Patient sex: F
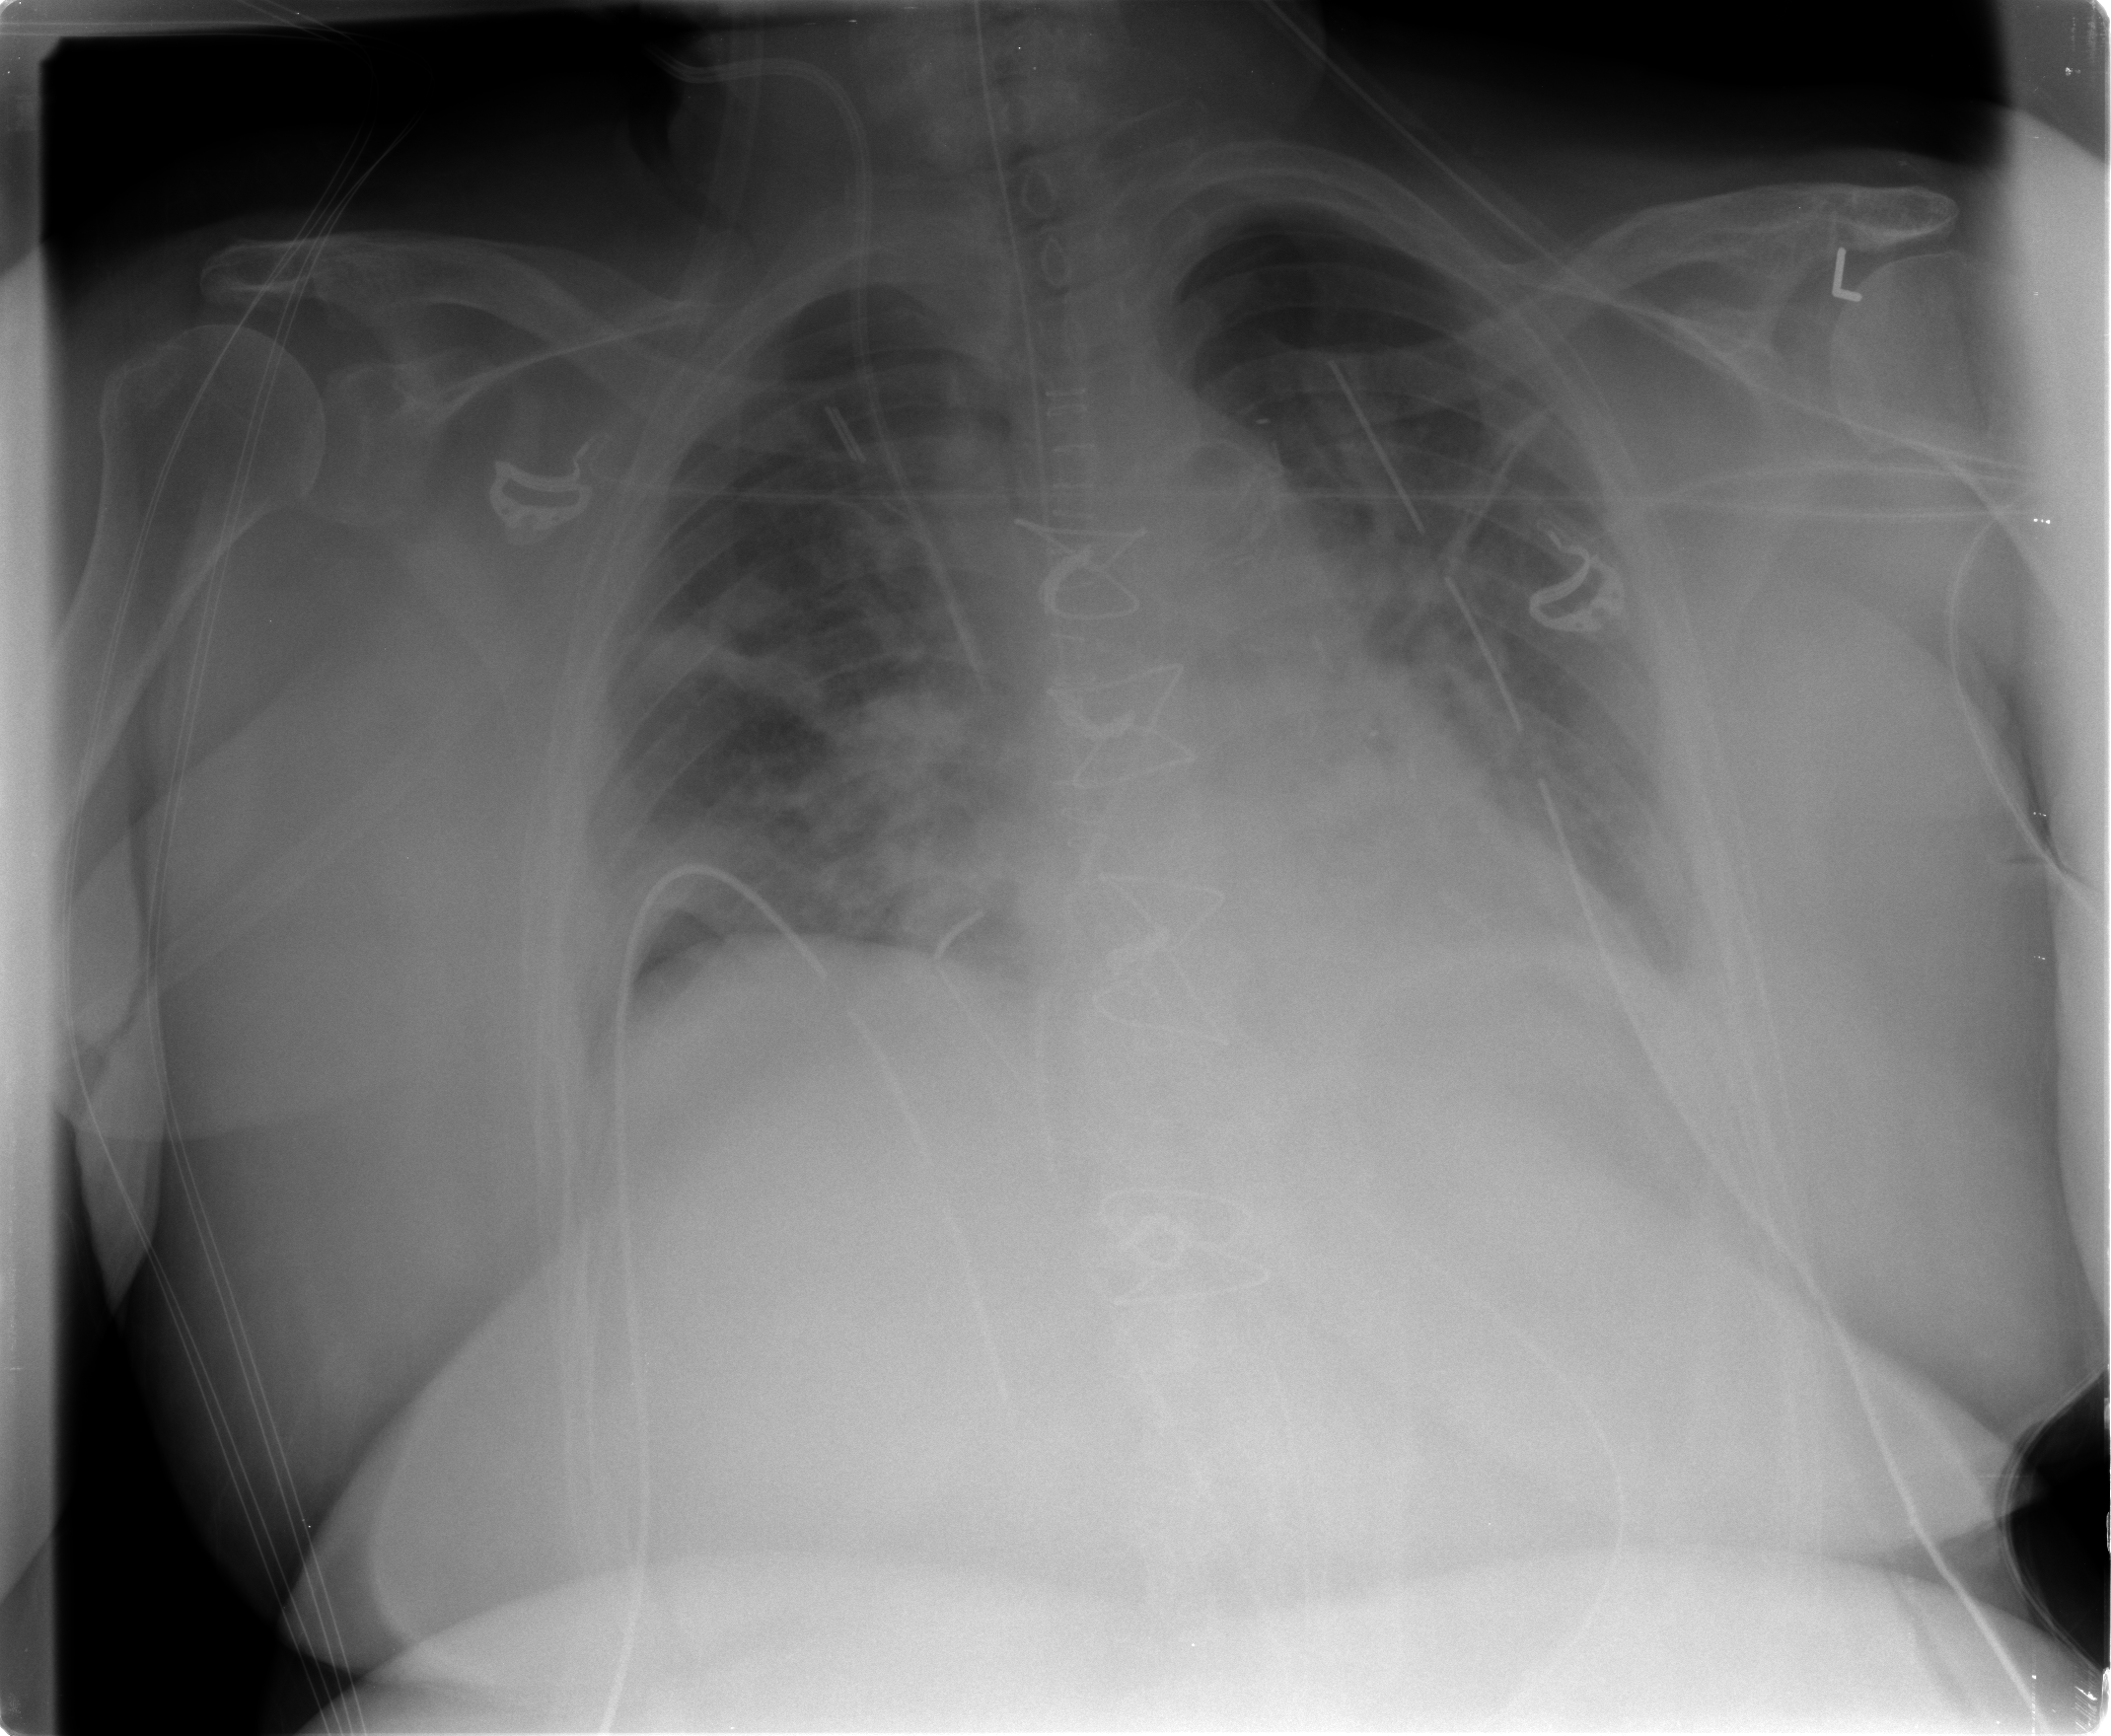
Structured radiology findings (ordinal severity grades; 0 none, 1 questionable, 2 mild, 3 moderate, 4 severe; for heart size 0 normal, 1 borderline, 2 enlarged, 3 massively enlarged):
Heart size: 0
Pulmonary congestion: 2
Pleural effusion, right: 0
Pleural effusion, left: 1
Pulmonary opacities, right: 3
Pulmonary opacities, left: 0
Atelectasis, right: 3
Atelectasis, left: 0